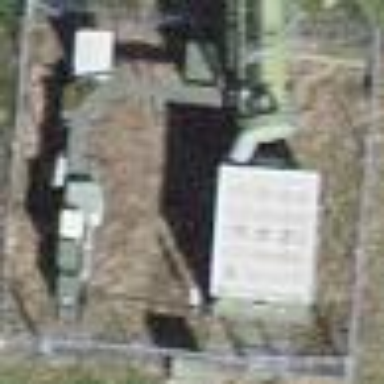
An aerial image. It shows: Fence with chain link type.